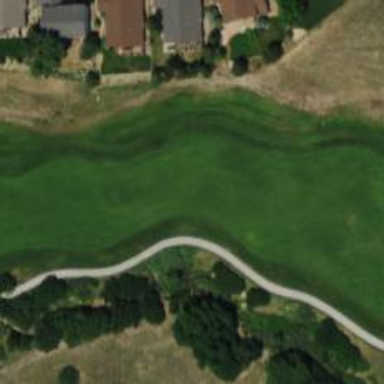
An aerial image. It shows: View of golf hole.